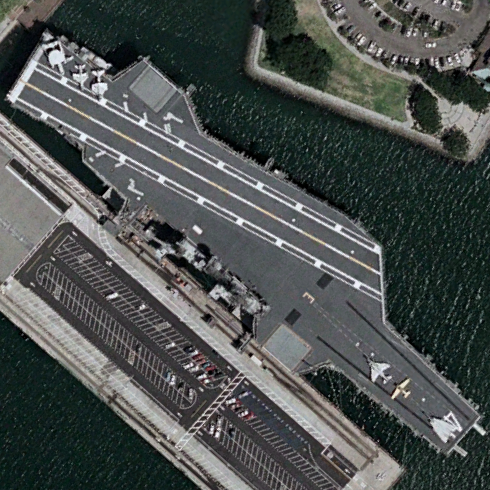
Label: aircraft_carrier